Aerial crown-view tile of a tropical tree (Barro Colorado Island, Panama), acquired 20250217:
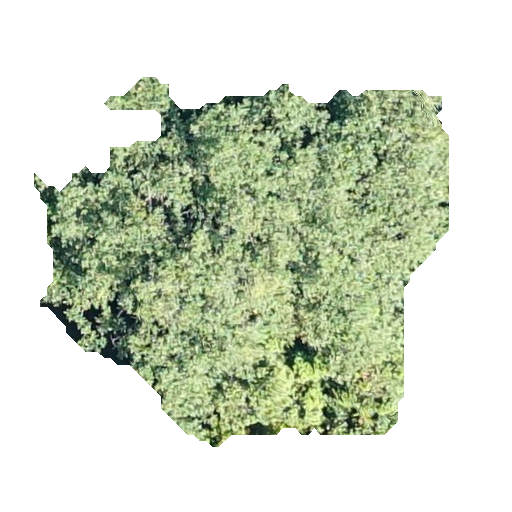
Species: Hieronyma alchorneoides
GBIF accepted scientific name: Hieronyma alchorneoides
Crown area: 162.287 m²